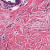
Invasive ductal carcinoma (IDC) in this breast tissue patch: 0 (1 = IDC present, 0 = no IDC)